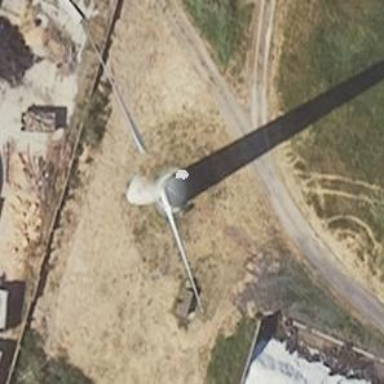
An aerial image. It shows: Wind generator using wind turbines of horizontal axis.